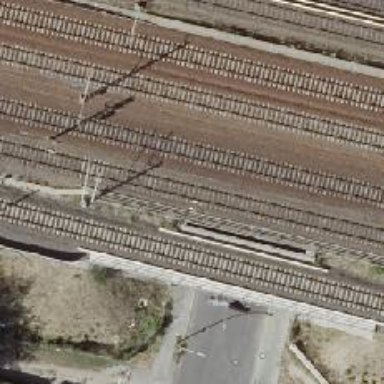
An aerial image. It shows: Bridge over electrified railway with contact line.